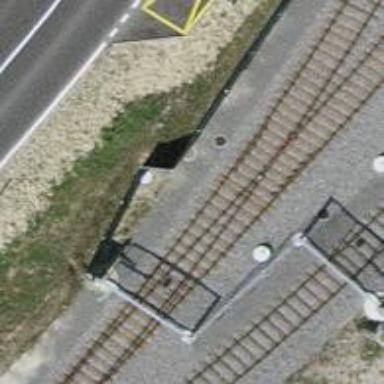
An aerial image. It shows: Rail spur service.